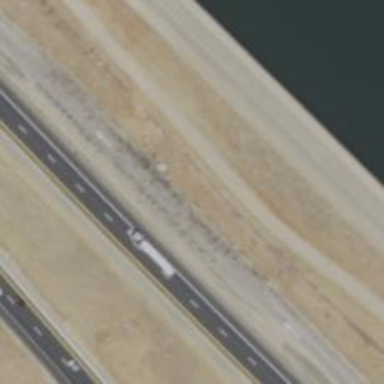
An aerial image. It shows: Rest area on the road.